Question: I have a set of 100 random 2D points (between 0 and 20) in a scatter plot with 2 sub plots surrounding the main. When I zoom in the main scatter plot, the range on the subplots gets shrunk, however I can see points from outside the zoom window region.
'''
import numpy as np
import matplotlib
import matplotlib.pyplot as plt
import random
numPoints = 100
x = [random.uniform(0, 20) for i in range(numPoints)]
y = [random.uniform(0, 20) for i in range(numPoints)]
# Set up the axes with gridspec
fig = plt.figure(figsize=(6, 6), constrained_layout=True)
grid = fig.add_gridspec(ncols=2, nrows=2, width_ratios=[0.3, 5], height_ratios=[5, 0.3])
main_ax = fig.add_subplot(grid[:-1, 1:])
main_ax.plot(x, y, 'ok', markersize=3, alpha=0.2)
y_hist = fig.add_subplot(grid[:-1, 0], xticklabels=[], sharey=main_ax)
x_hist = fig.add_subplot(grid[-1, 1:], yticklabels=[], sharex=main_ax)
x_hist.plot(
x, [0 for i in x],
'ok',
color='gray'
)
x_hist.invert_yaxis()
y_hist.plot(
[0 for i in y], y,
'ok',
color='gray'
)
y_hist.invert_xaxis()
main_ax.grid(True, lw = 1, ls = '--', c = '.75')
x_hist.grid(True, axis="x", lw = 1, ls = '--', c = '.75')
y_hist.grid(True, axis="y", lw = 1, ls = '--', c = '.75')
plt.show()
'''

I am trying to get the dots in the left and bottom sub plots of the above image to match just what you see in the main plot (3 points).
Instead they show everything in that direction. The Left subplot shows every point on the x axis between 0 and 2.5. The bottom subplot shows every point on the y axis between 10 and 12.5.
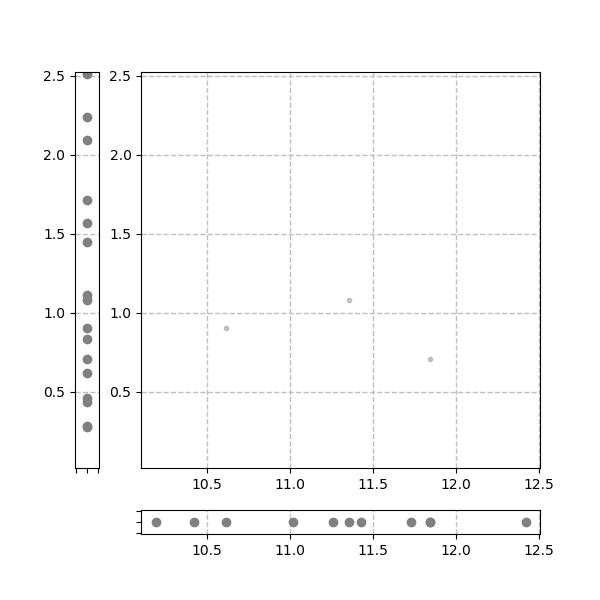
Answer: You would need to filter the data, depending on the limits of the main axes. One can connect callbacks on zoom events, see <URL> and connect them to a function that performs the filtering on the data.
'''
import numpy as np
import matplotlib.pyplot as plt
numPoints = 100
x = np.random.rand(numPoints)*20
y = np.random.rand(numPoints)*20
zeros = np.zeros_like(x)
# Set up the axes with gridspec
fig = plt.figure(figsize=(6, 6), constrained_layout=True)
grid = fig.add_gridspec(ncols=2, nrows=2, width_ratios=[0.3, 5], height_ratios=[5, 0.3])
ax_main = fig.add_subplot(grid[:-1, 1:])
ax_y = fig.add_subplot(grid[:-1, 0], xticklabels=[], sharey=ax_main)
ax_x = fig.add_subplot(grid[-1, 1:], yticklabels=[], sharex=ax_main)
ax_main.plot(x, y, 'ok', markersize=3, alpha=0.2)
xline, = ax_x.plot(x, zeros, marker='o', ls="none", color='gray')
yline, = ax_y.plot(zeros, y, marker='o', ls="none", color='gray')
ax_main.grid(True, lw = 1, ls = '--', c = '.75')
ax_y.grid(True, axis="x", lw = 1, ls = '--', c = '.75')
ax_x.grid(True, axis="y", lw = 1, ls = '--', c = '.75')
def xchange(evt):
ymin, ymax = ax_main.get_ylim()
filt = (y <= ymax) & (y >= ymin)
xline.set_data(x[filt], zeros[filt])
def ychange(evt):
xmin, xmax = ax_main.get_xlim()
filt = (x <= xmax) & (x >= xmin)
yline.set_data(zeros[filt], y[filt])
ax_main.callbacks.connect('xlim_changed', ychange)
ax_main.callbacks.connect('ylim_changed', xchange)
plt.show()
'''
<URL>